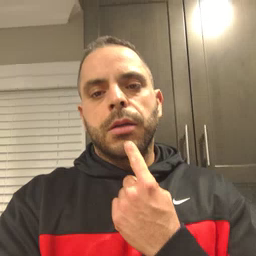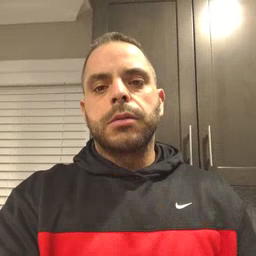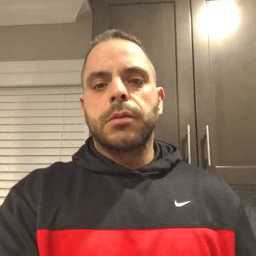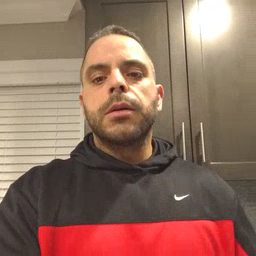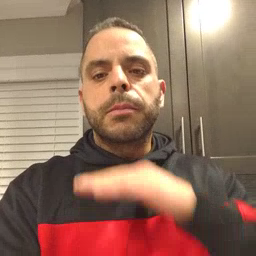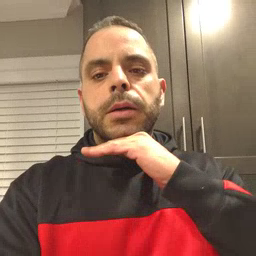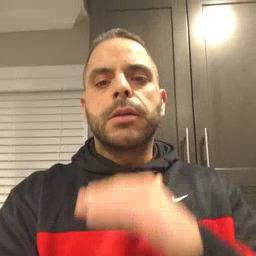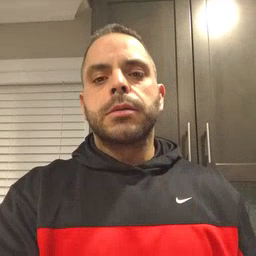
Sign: pig